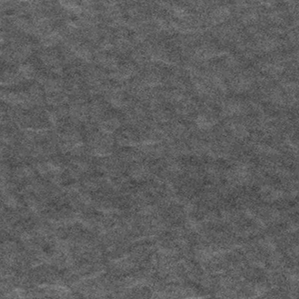
Label: frost